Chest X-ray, PA view. Patient: 42 years old, sex M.
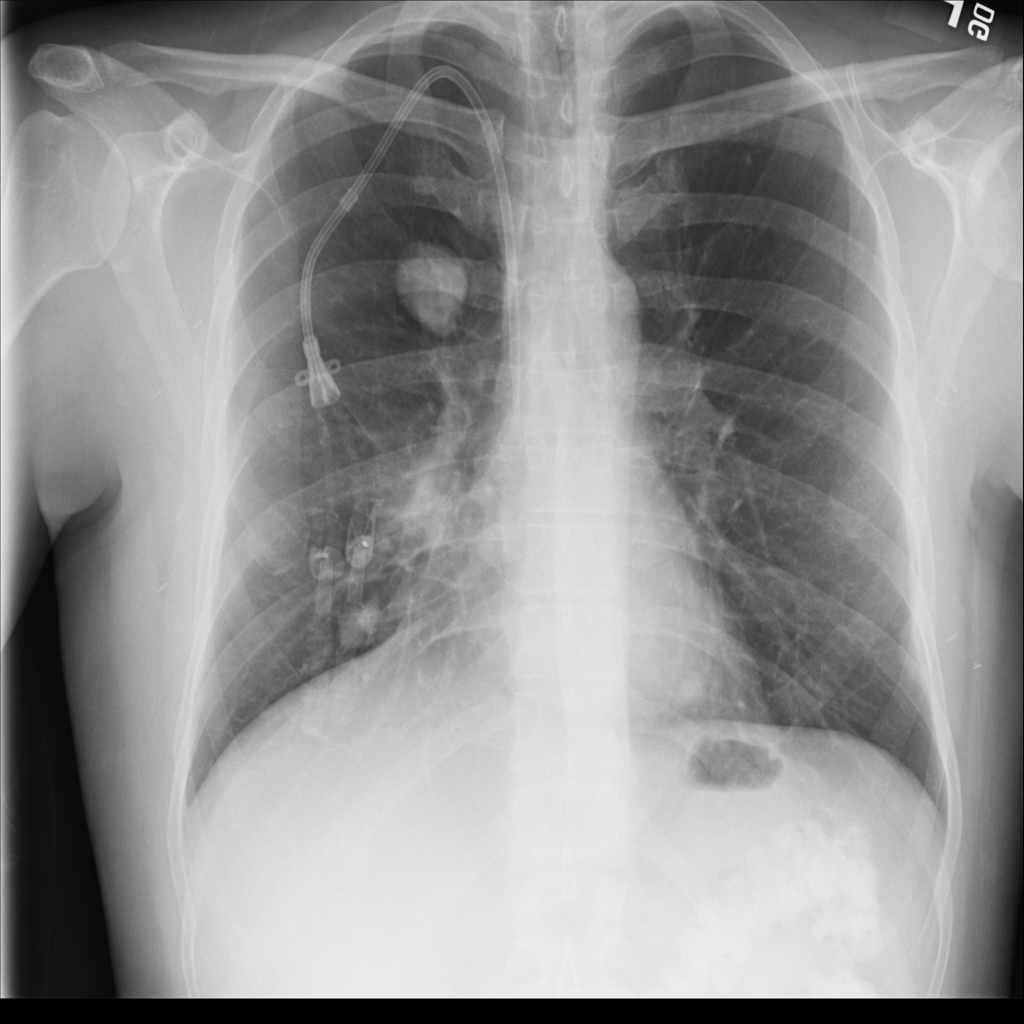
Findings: Mass, Nodule